RGB frame:
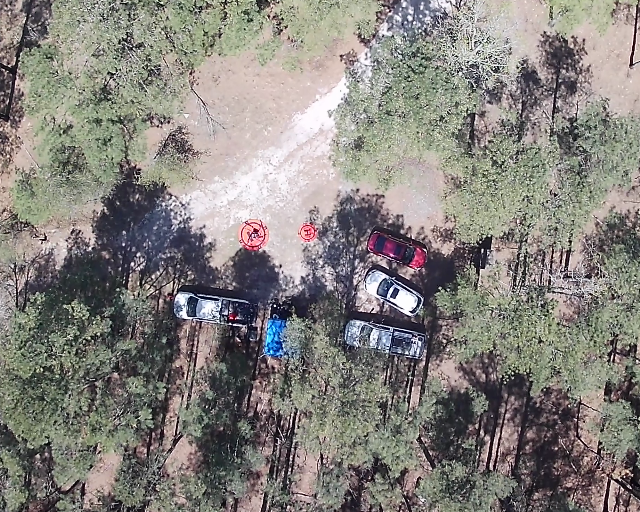
Thermal frame:
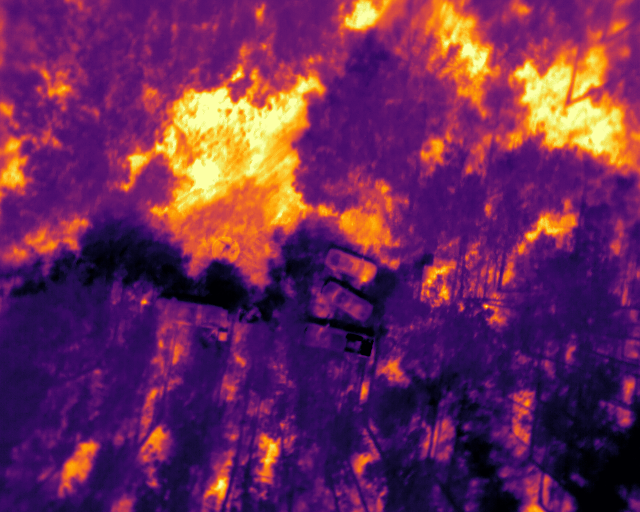
Captured: 2026-02-27 02:42:52
Pixels at or above 80 °C: 0 (fraction of frame: 0)